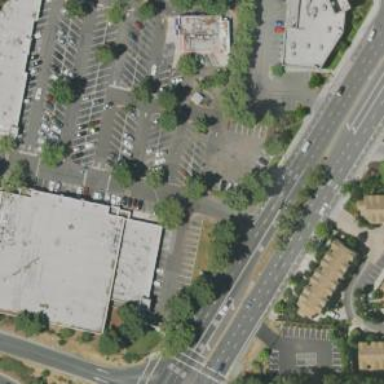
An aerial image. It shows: Retail area.